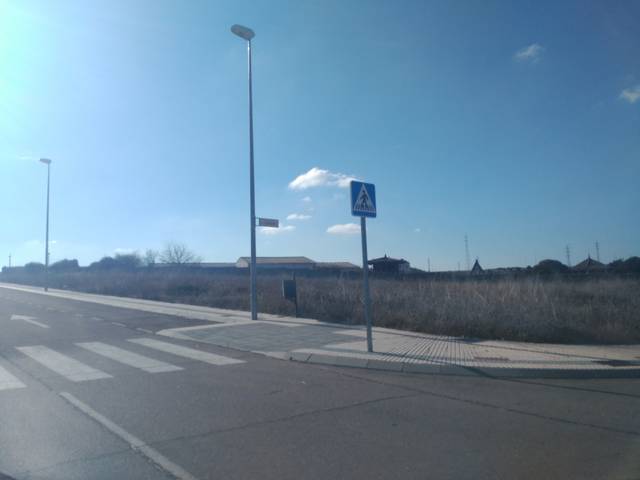
Region: Spain
Coordinates: 40.996, -5.67